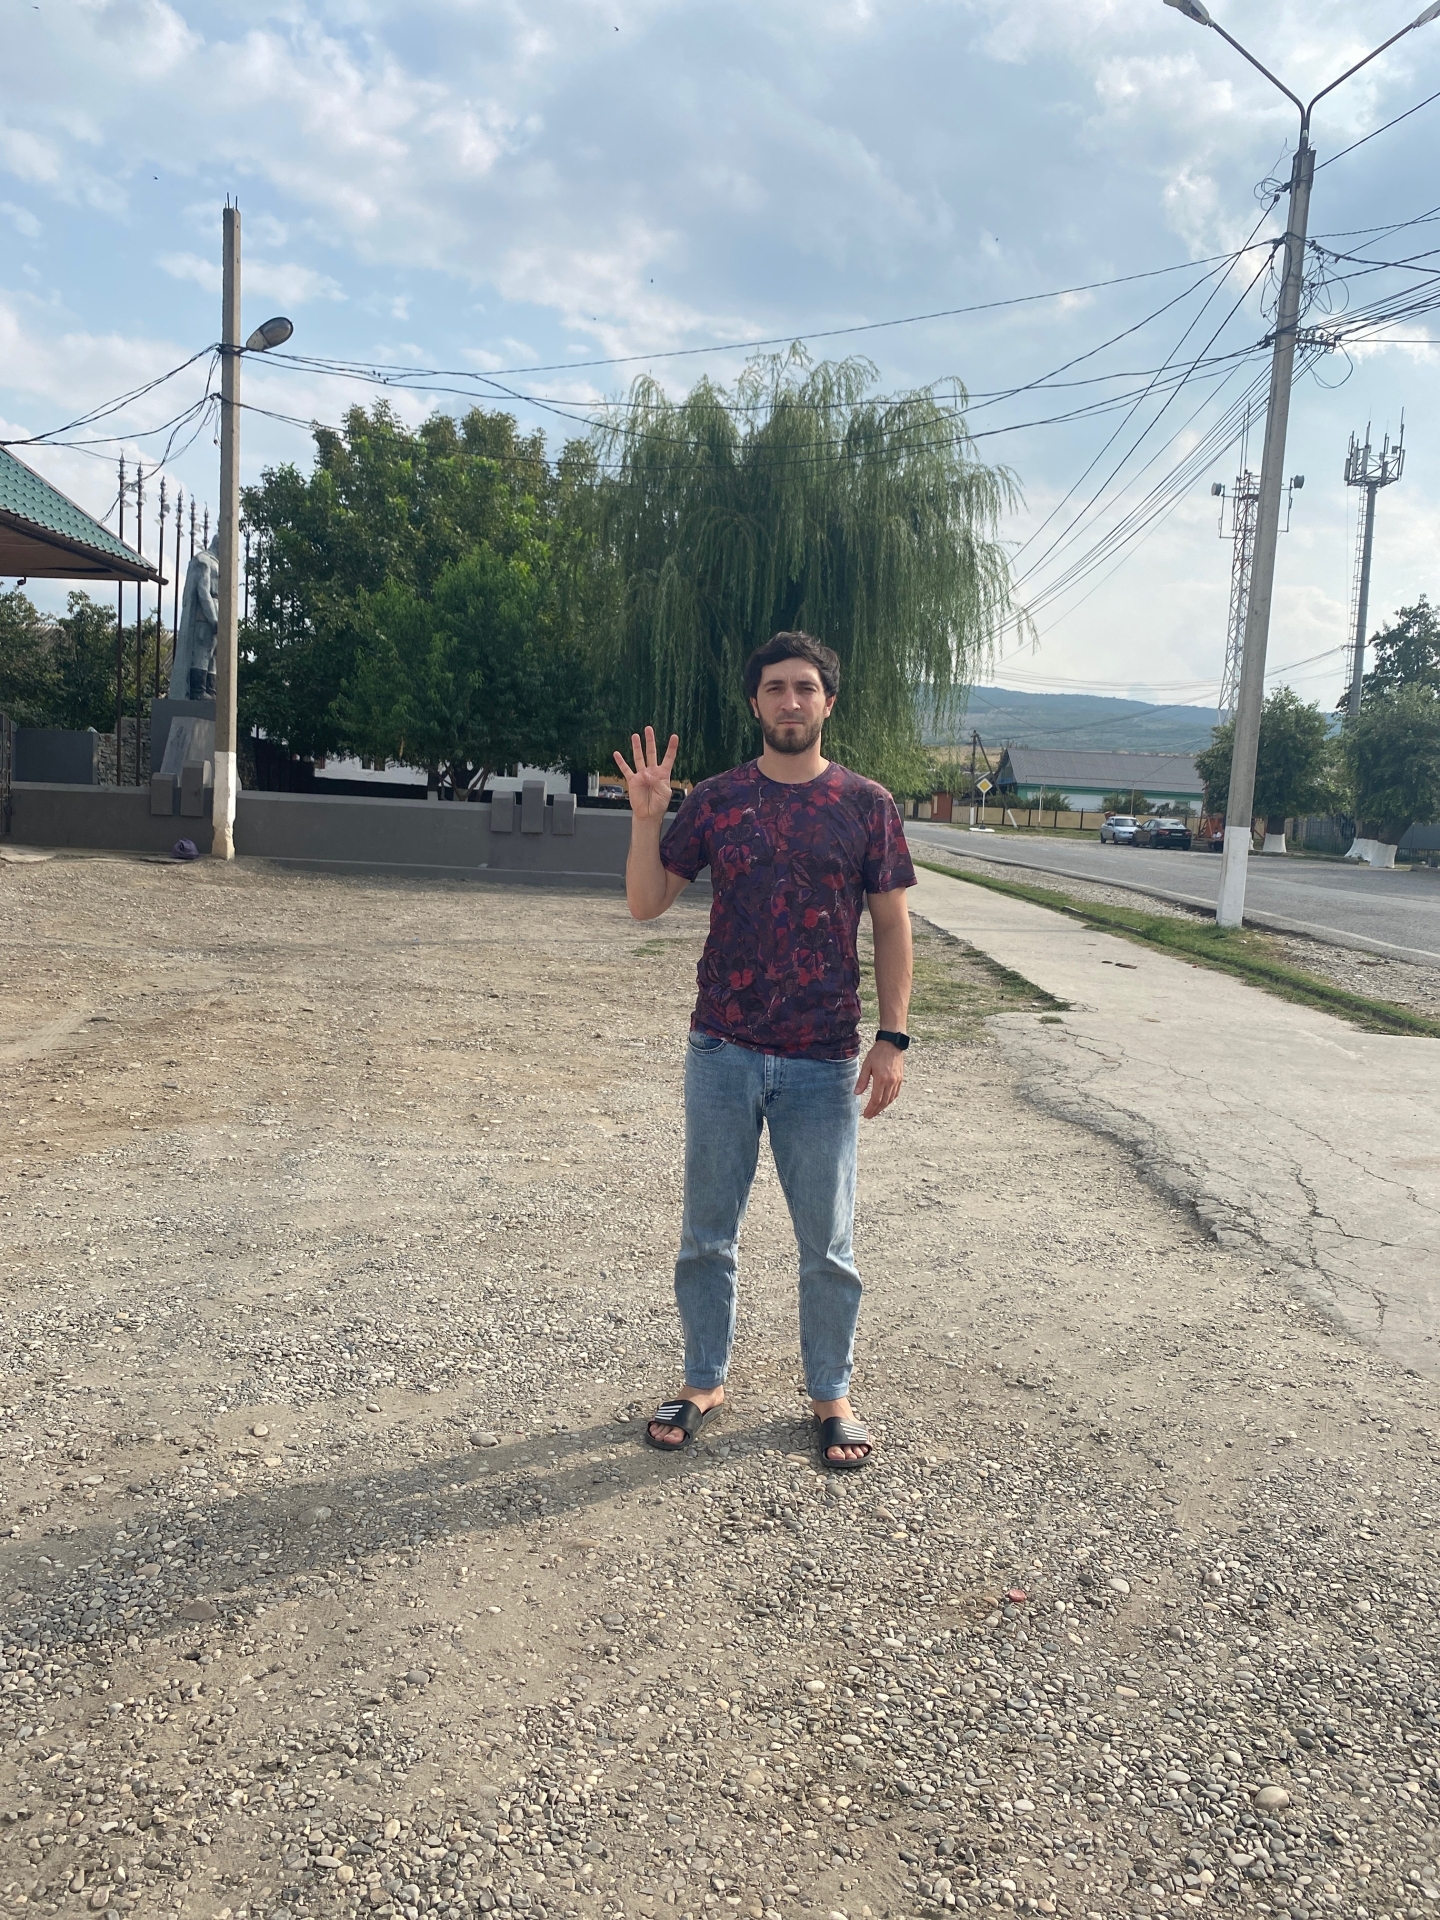
Label: clear